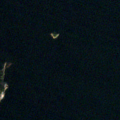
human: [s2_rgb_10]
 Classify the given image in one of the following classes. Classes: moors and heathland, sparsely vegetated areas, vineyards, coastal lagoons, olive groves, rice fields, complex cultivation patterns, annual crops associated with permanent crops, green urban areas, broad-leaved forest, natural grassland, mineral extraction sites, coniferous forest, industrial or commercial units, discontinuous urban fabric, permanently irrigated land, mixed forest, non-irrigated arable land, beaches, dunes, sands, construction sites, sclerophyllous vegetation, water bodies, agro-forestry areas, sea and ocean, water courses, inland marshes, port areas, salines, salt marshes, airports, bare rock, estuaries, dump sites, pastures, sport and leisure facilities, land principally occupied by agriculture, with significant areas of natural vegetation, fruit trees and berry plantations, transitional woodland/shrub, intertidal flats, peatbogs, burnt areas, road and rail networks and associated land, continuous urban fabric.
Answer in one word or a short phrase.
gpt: coniferous forest, water bodies